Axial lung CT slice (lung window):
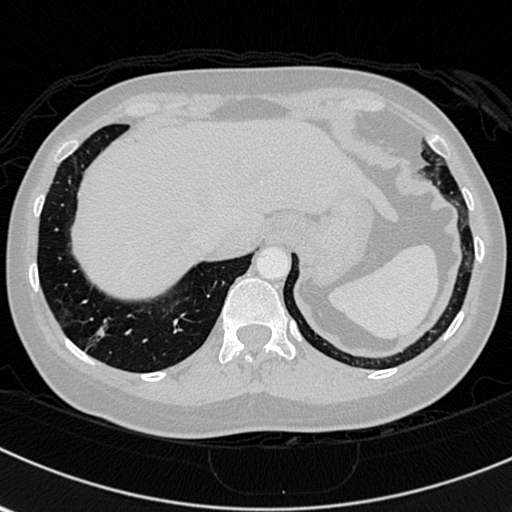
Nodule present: no